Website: bh-photo
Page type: billing-address
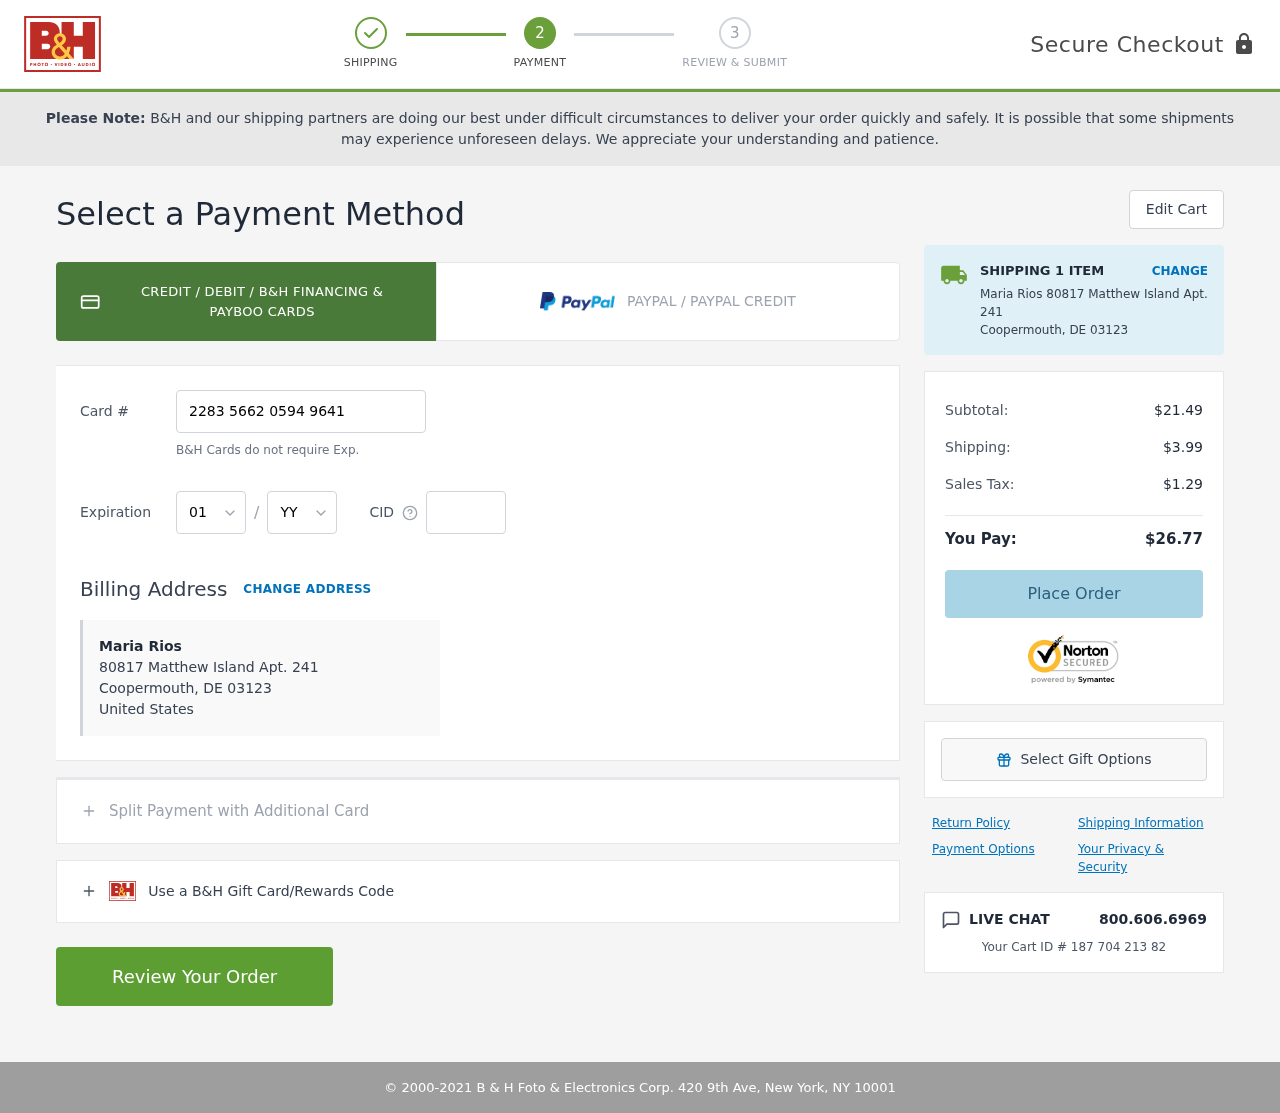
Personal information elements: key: PII_CARD_CVV
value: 197
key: PII_CARD_EXPIRY_MONTH
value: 01
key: PII_CARD_EXPIRY_YEAR
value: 26
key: PII_CARD_NUMBER
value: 2283 5662 0594 9641
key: PII_CITY
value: Coopermouth
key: PII_COUNTRY
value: United States
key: PII_FULLNAME
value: Maria Rios
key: PII_POSTCODE
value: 03123
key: PII_STATE_ABBR
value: DE
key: PII_STREET
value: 80817 Matthew Island Apt. 241
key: PII_FULLNAME2
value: Maria Rios
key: PII_STREET2
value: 80817 Matthew Island Apt. 241
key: PII_CITY_STATE_ZIP2
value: Coopermouth, DE
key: PII_POSTCODE2
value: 03123
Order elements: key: ORDER_NUM_ITEMS
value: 1
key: ORDER_SUBTOTAL
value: $21.49
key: ORDER_SHIPPING_COST
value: $3.99
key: ORDER_TAX
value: $1.29
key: ORDER_TOTAL
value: $26.77
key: ORDER_ID
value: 187 704 213 82